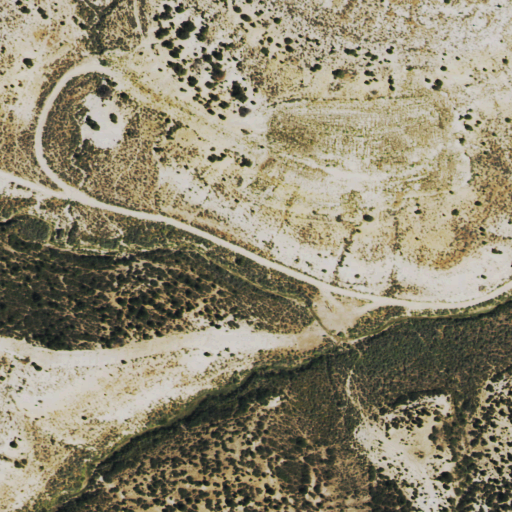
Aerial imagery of valley in Colorado named Water Gulch containing shrub and evergreen forest